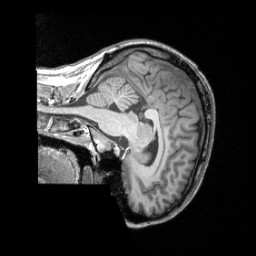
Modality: T1w
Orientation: sagittal
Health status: healthy
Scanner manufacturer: siemens
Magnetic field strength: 3 T
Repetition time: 2.3 s
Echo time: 0.00285 s